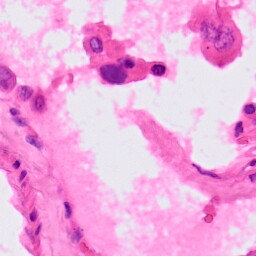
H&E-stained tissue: Lung